Question: I would like to increase the value of the property in the first interface controller in the IBAction (Add1) method of the second interface controller
and then use the value of this property to update the label when the first view controller is activated
- I was able to increase the value , but the value increases even if I press the back button.- I need to find a solution so that when I press the IBAction in the second interface controller , I can get that result and use it in the first interface controller and update the label.
here is the code:
First interface controller:
> Blockquote
'''
@IBOutlet weak var resultButtonLabel: WKInterfaceButton!
@IBAction func resultButton() {
pushControllerWithName("secondInterfaceController", context: self)
}
override func willActivate() {
super.willActivate()
resultButtonLabel.setTitle("\(counter++)")
}
'''
> Blockquote
Second interface controller:
> Blockquote
'''
var counter = 1
@IBAction func weScored() {
counter++
popController()
}
'''
> Blockquote

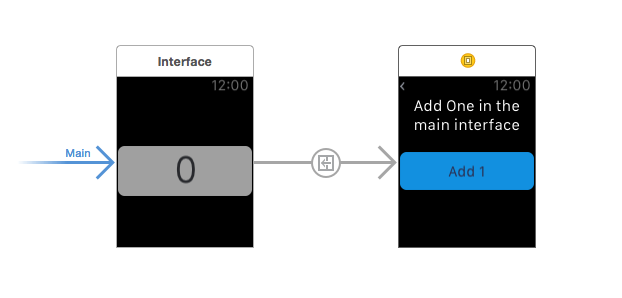
Answer: The easy way to implement this idea is use of 'NSUserDefaults'
In your firstViewController you can read values form 'NSUserDefaults' this way:
'''
override func viewDidLoad() {
super.viewDidLoad()
let score = NSUserDefaults().integerForKey("Score")
resultButtonLabel.text = "\(score)"
}
'''
and into your SecondViewController you can increase this counter with 'NSUserDefaults' this way:
'''
import UIKit
class SecondViewController: UIViewController {
var counter = Int()
override func viewDidLoad() {
super.viewDidLoad()
counter = NSUserDefaults().integerForKey("Score")
}
@IBAction func weScored(sender: AnyObject) {
counter++
NSUserDefaults().setInteger(counter, forKey: "Score")
let storyboard = UIStoryboard(name: "Main", bundle: nil)
let vc = storyboard.instantiateViewControllerWithIdentifier("ViewController") as! UIViewController
self.presentViewController(vc, animated: true, completion: nil)
}
}
'''
Hope this will help.